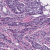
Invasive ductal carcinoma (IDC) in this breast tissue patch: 1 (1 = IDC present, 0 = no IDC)